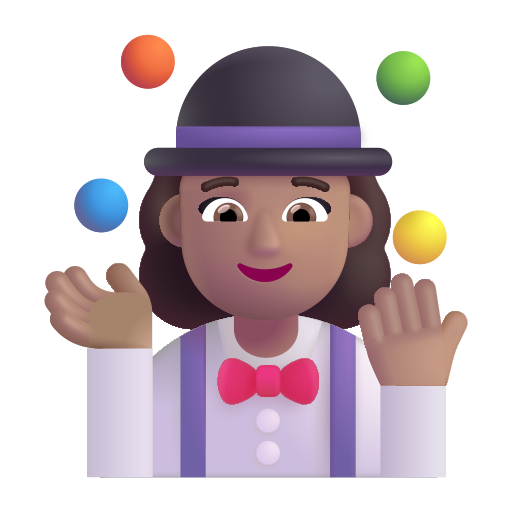
woman juggling color